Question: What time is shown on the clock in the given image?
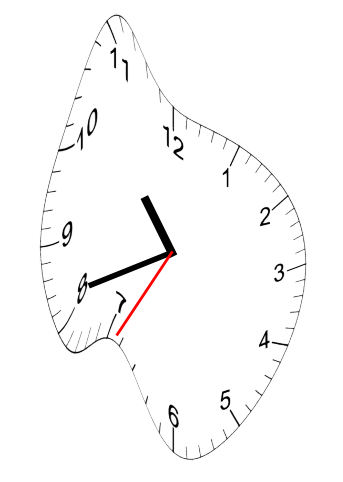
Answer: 10:41:35